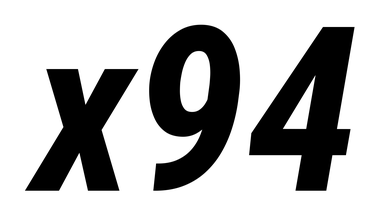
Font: Roboto-Italic_Condensed_Bold_Italic